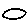
Label: bird